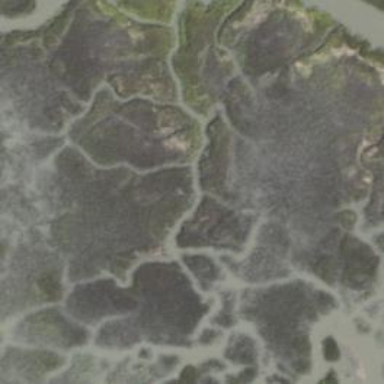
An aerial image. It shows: Saltmarsh wetland area.